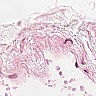
Metastatic tissue present: no